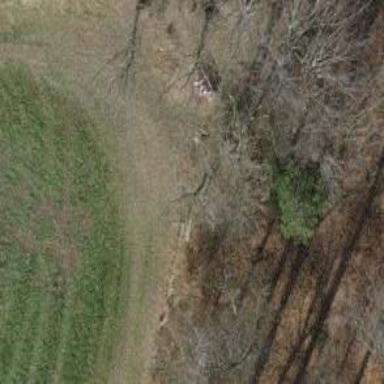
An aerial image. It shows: Bench.